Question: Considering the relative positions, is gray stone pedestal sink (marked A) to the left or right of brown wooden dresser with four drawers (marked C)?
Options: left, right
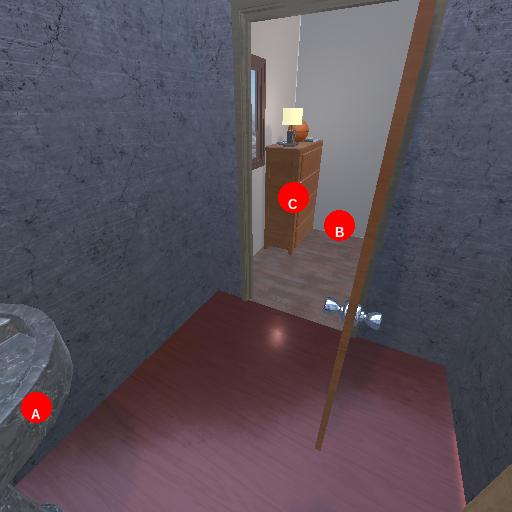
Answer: left